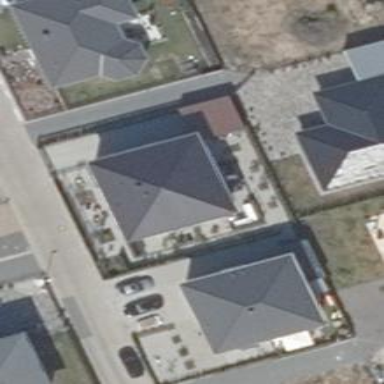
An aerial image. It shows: Hipped roof on residential building.